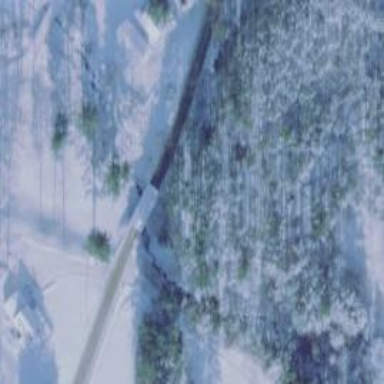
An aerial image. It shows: Unclassified road with covered bridge.